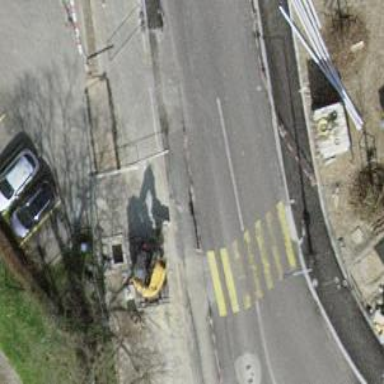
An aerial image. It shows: Road crossing with traffic signals and island.